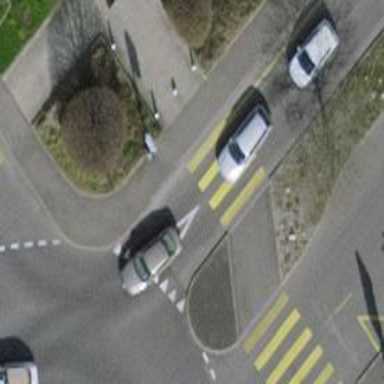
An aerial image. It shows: Marked zebra crossing with island for pedestrians.